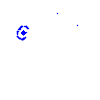
Particle: pion